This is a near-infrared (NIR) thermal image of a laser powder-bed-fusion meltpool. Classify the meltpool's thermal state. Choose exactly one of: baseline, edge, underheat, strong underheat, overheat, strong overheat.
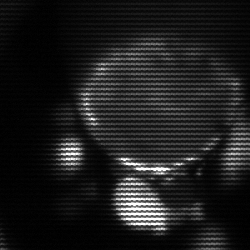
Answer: edge